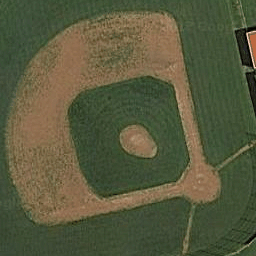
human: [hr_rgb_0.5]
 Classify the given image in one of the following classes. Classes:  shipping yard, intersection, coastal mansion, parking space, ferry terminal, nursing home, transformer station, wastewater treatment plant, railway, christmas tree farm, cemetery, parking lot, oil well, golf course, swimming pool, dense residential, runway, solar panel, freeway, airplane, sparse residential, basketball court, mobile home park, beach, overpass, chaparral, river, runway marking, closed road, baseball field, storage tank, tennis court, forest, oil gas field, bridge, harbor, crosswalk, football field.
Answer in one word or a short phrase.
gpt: baseball field